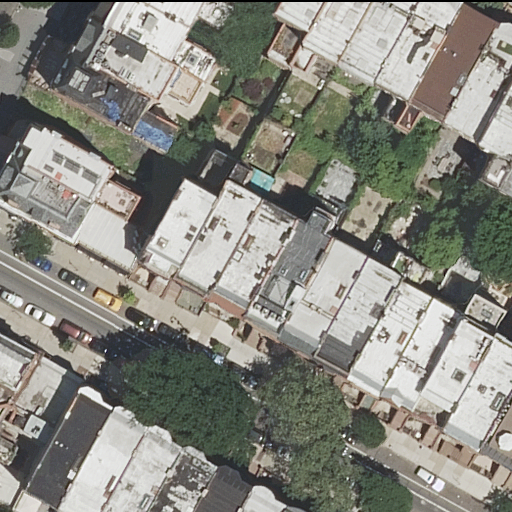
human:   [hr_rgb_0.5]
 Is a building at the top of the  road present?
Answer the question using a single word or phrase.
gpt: yes

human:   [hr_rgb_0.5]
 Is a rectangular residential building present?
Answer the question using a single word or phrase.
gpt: yes

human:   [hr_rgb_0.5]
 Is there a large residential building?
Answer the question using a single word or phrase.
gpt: no

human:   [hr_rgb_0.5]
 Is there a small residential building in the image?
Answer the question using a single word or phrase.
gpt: yes

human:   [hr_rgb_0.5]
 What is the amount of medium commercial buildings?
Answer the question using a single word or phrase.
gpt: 0

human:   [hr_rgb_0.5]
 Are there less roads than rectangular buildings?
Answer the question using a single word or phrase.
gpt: yes

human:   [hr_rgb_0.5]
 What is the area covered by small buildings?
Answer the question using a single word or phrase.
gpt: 328m2

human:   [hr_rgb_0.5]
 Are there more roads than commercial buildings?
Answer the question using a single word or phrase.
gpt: yes

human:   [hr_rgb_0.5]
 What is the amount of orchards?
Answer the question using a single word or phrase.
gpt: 0

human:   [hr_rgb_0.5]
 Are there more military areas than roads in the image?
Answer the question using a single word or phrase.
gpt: no

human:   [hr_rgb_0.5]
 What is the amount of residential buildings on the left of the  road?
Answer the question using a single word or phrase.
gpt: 14

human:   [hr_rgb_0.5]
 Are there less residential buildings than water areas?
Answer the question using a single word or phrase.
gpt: no

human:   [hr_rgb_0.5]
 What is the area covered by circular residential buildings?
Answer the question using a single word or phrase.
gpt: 0m2

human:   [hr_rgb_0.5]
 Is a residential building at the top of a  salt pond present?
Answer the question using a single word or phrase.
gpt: no

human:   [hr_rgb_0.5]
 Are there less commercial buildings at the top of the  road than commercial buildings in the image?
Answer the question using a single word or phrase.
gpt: no

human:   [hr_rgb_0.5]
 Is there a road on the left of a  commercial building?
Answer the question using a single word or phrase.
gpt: no

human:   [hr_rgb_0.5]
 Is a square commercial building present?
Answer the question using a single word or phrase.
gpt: no

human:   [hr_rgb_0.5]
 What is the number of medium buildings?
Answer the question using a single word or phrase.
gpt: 28

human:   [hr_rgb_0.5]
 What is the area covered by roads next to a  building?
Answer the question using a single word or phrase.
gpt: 0m2

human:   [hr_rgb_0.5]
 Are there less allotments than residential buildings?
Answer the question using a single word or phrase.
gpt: yes

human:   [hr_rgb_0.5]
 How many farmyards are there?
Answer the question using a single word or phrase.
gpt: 0

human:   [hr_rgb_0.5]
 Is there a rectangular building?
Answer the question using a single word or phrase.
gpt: yes

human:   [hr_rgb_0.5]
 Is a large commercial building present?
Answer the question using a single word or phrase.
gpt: no

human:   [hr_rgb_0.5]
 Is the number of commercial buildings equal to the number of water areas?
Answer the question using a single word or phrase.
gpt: yes

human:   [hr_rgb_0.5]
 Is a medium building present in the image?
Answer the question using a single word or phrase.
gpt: yes

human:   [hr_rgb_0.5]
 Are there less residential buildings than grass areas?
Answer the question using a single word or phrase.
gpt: no

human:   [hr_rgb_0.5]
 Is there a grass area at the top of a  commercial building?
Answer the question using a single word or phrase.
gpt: no

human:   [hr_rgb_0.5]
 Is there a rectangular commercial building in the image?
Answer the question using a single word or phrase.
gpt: no

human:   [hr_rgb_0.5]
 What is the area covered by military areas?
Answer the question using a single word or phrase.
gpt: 0m2

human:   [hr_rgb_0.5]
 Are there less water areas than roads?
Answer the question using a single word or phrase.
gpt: yes

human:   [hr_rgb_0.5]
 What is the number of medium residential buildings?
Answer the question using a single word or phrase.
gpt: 28

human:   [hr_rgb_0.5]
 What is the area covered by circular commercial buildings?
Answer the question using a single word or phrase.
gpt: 0m2

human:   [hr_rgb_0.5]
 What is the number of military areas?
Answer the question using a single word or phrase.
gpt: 0

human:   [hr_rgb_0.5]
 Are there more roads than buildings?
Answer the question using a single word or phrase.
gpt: no

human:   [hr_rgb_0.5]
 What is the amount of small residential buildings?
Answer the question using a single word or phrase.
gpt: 9

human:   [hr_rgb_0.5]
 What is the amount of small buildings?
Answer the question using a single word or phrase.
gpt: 9